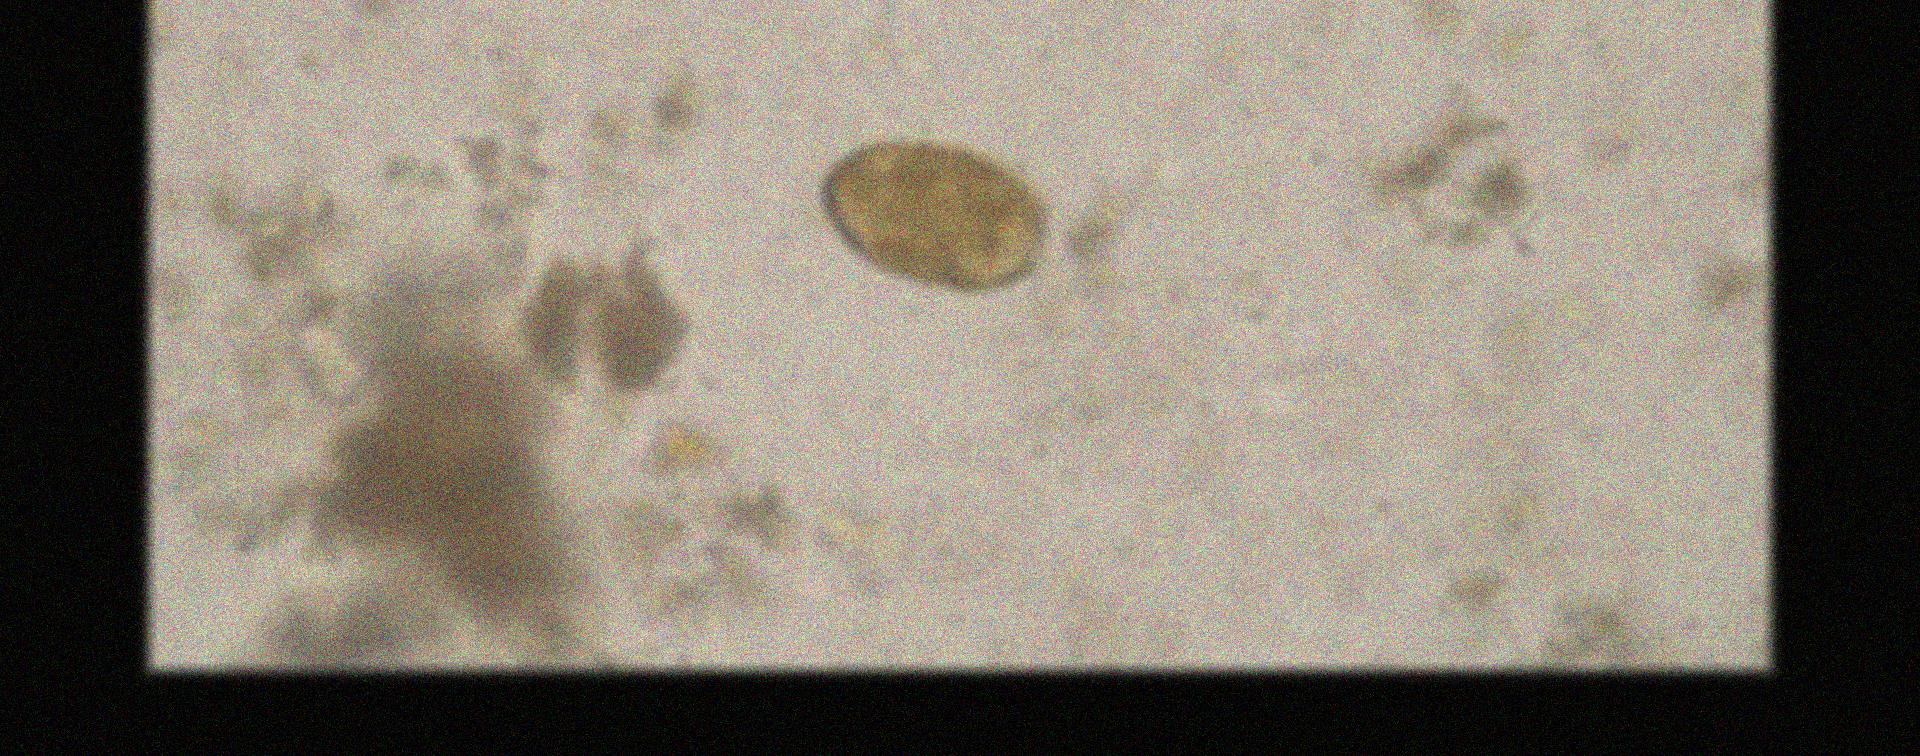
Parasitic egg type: Paragonimus spp